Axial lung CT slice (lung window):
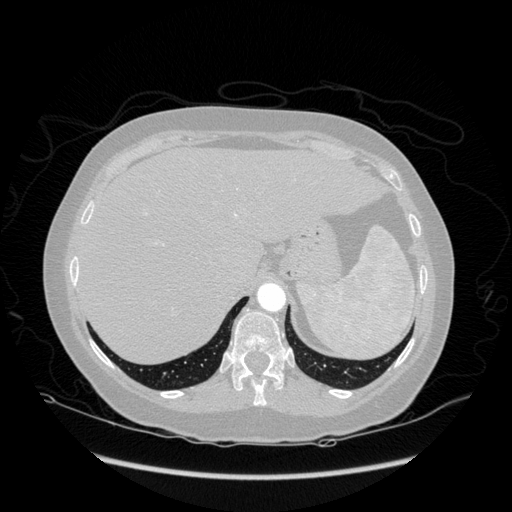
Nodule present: no